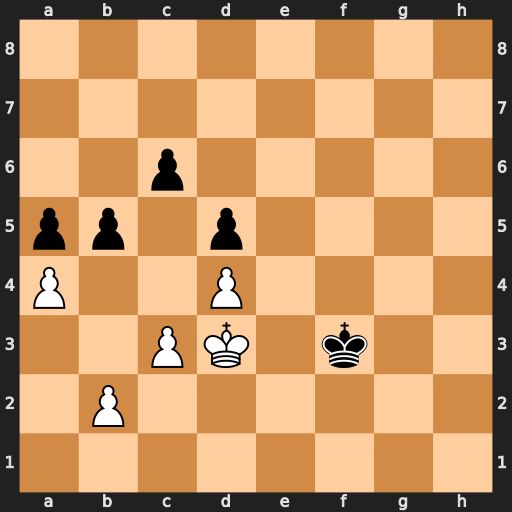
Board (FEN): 8/8/2p5/pp1p4/P2P4/2PK1k2/1P6/8
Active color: w
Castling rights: -
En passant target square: -
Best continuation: b4 axb4 a5